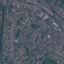
Label: Residential